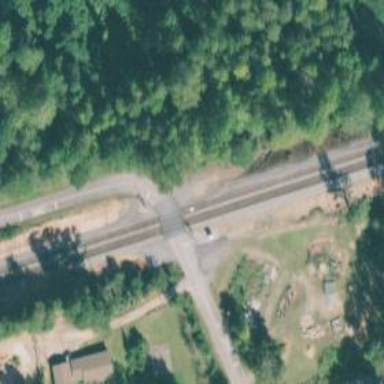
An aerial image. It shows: Level crossing on the railway with lights.